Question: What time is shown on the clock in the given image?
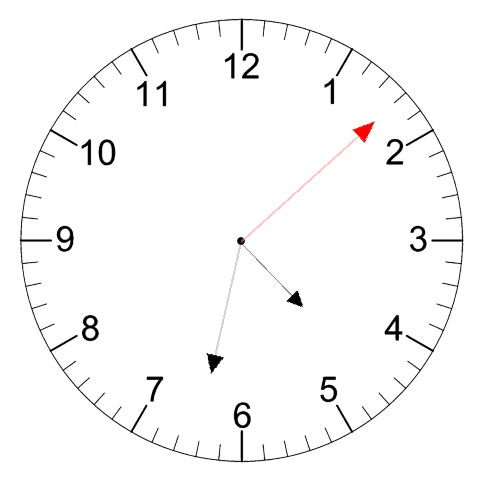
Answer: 04:32:08